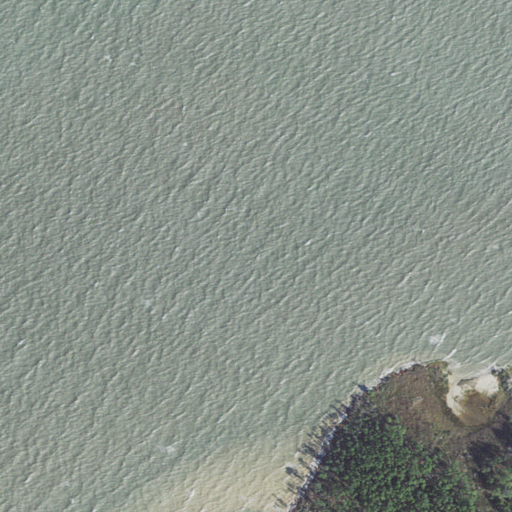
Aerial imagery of cape in Virginia named Sparrow Point containing open water, herbaceous wetlands, and woody wetlands